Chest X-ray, AP view. Patient: 58 years old, sex M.
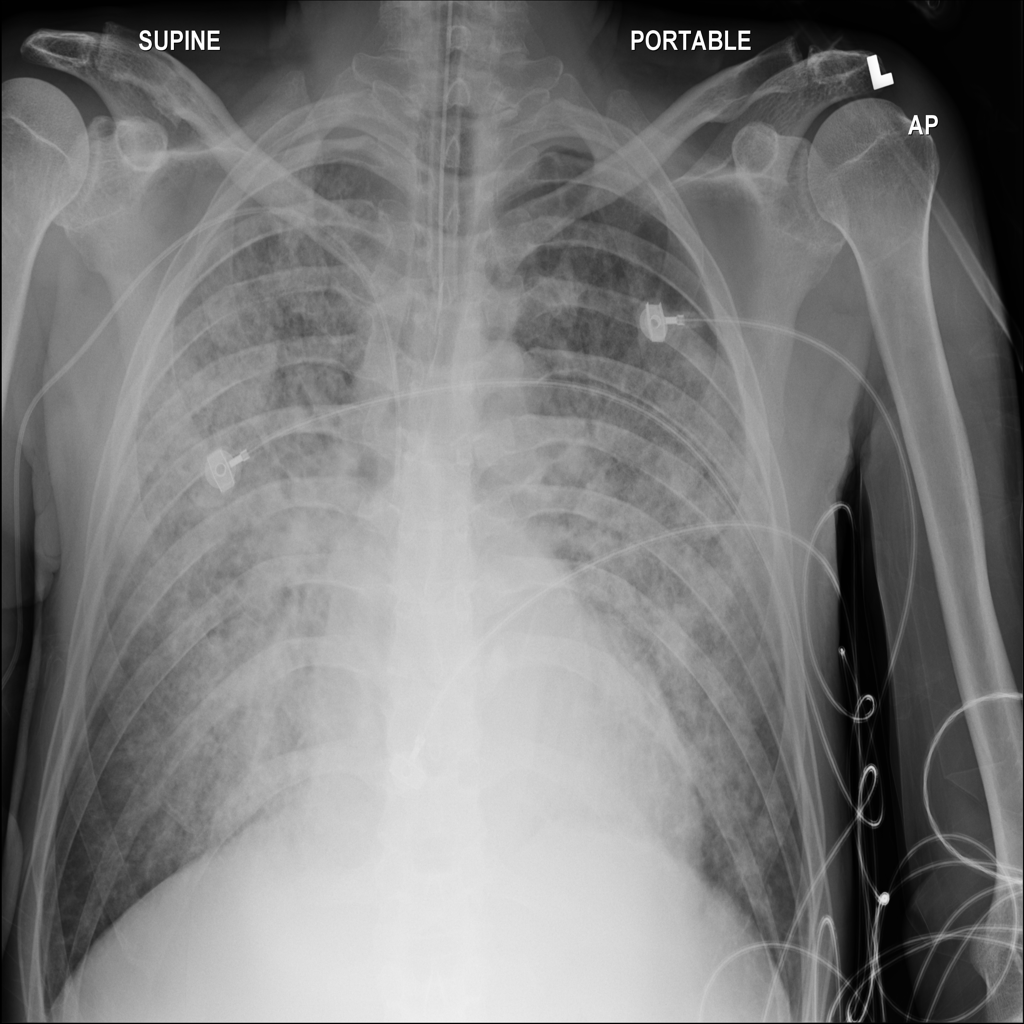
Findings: Edema